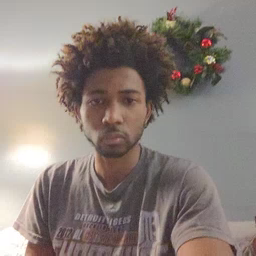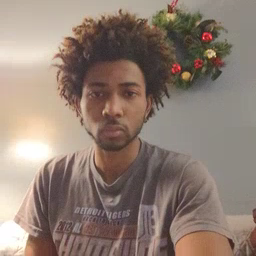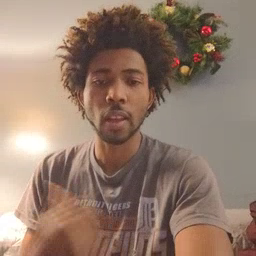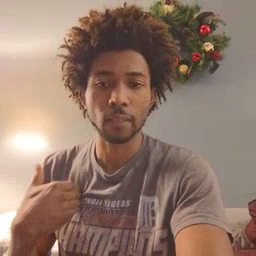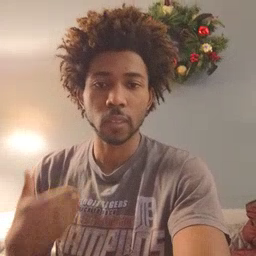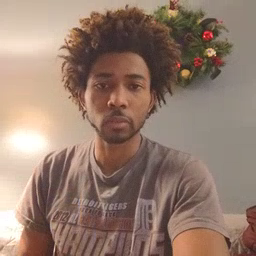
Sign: haveto